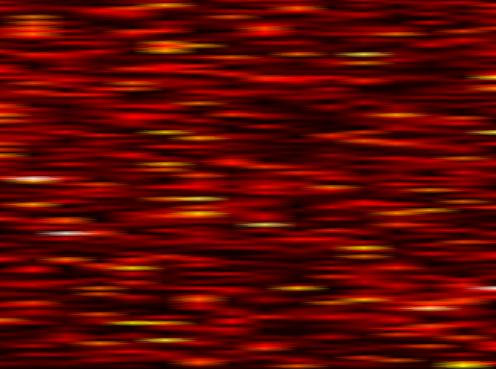
Label: WOLA